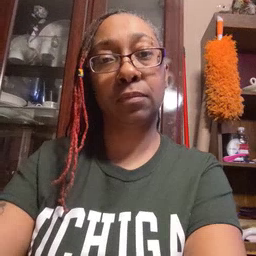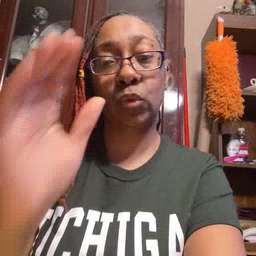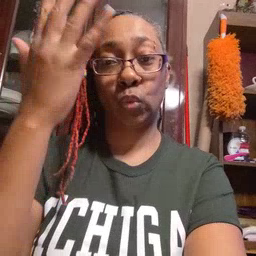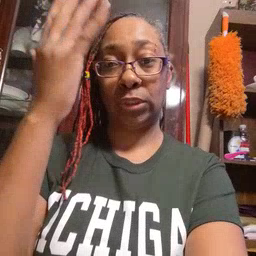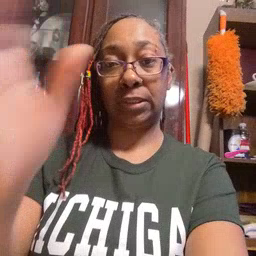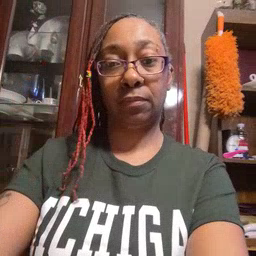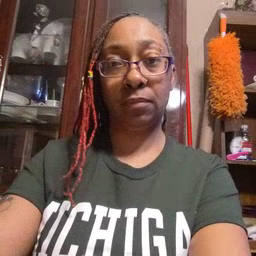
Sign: tree